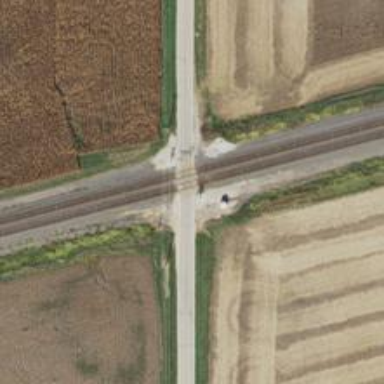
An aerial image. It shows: Level crossing along the railway.